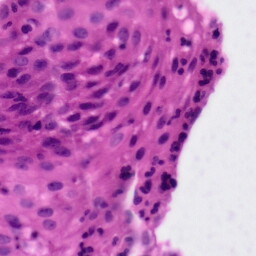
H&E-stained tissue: Tonsil